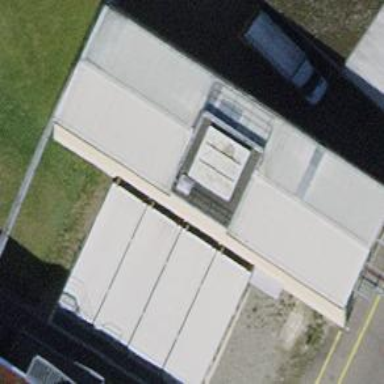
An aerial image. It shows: Industrial building.